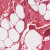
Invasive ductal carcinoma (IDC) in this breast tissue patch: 0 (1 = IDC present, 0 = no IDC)